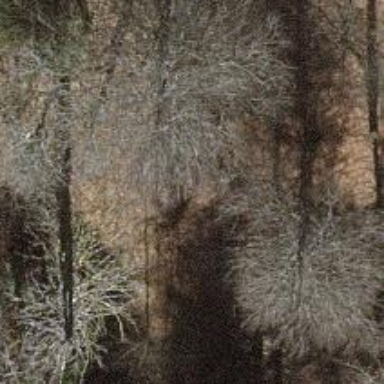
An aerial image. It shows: Beautiful tree in nature.